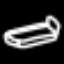
Label: bed